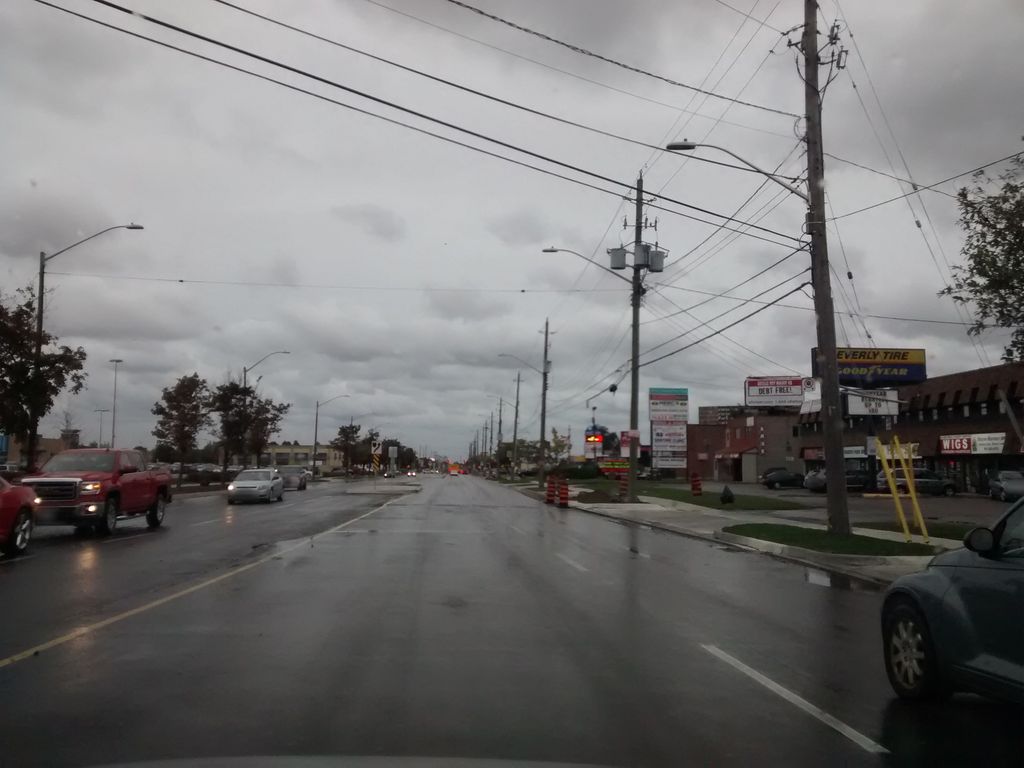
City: hamilton